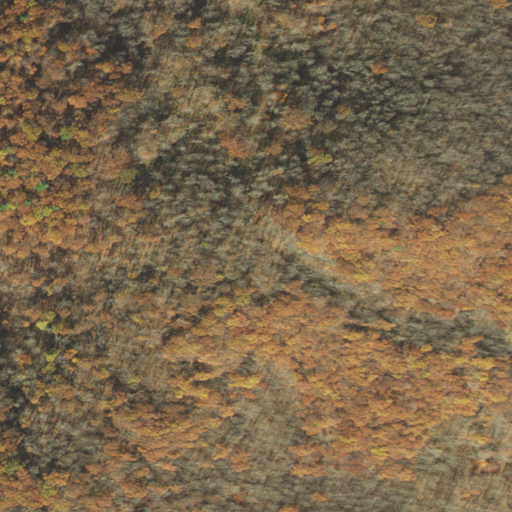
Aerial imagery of mountain in Vermont named The Pattern containing deciduous forest, mixed forest, and evergreen forest